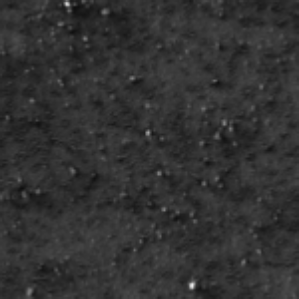
Label: frost